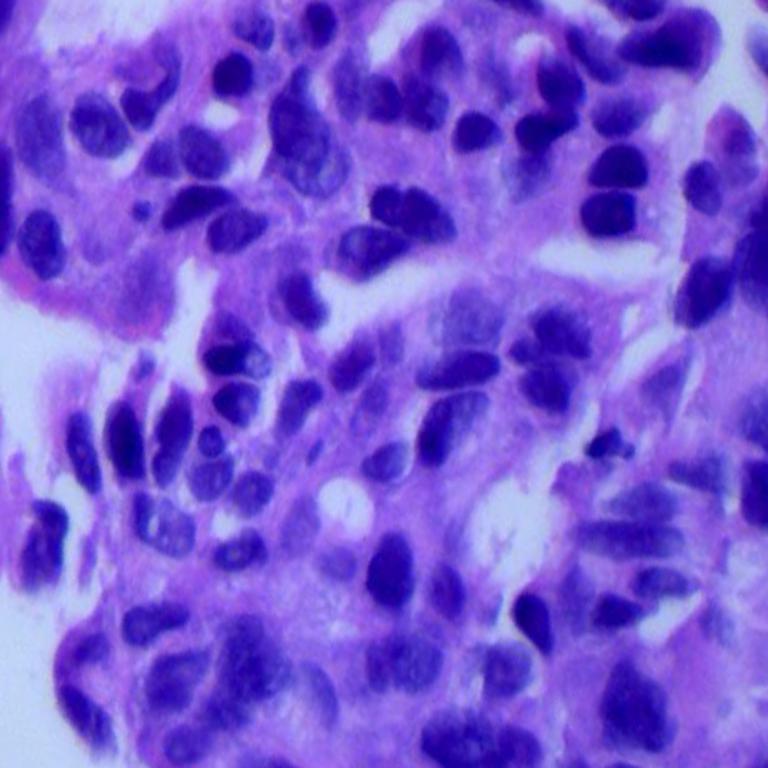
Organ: lung
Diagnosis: adenocarcinomas